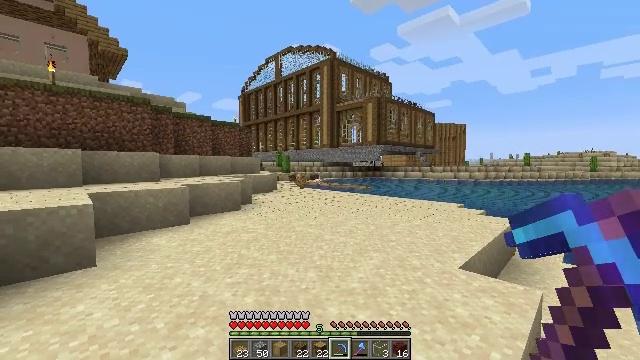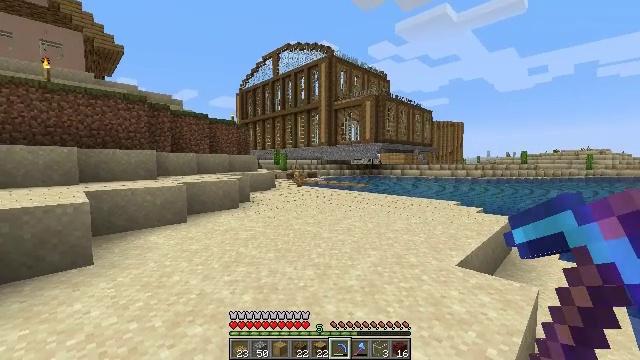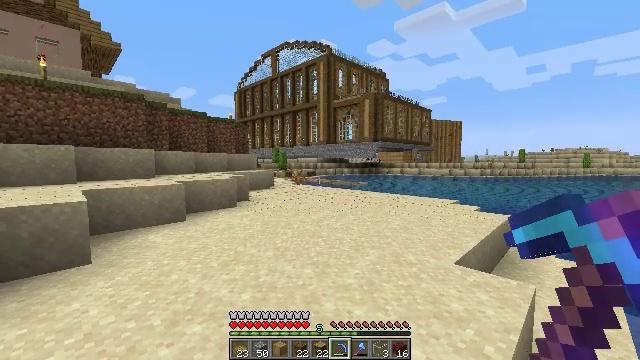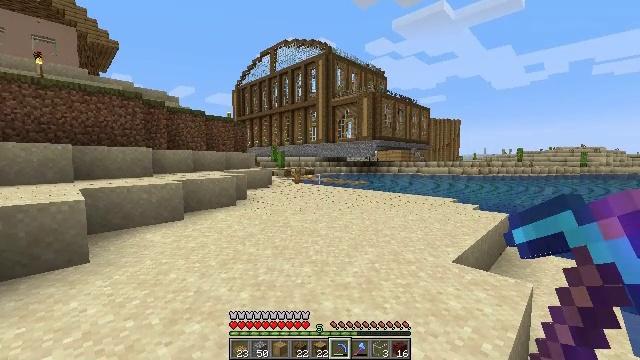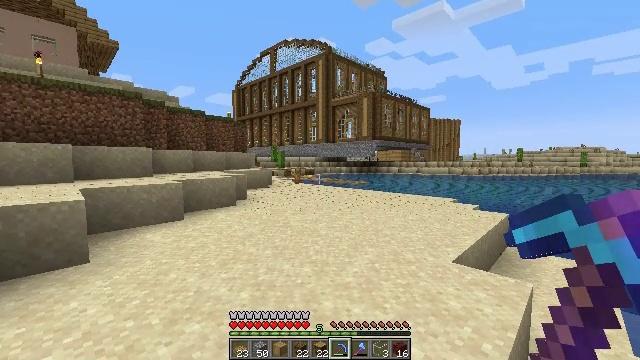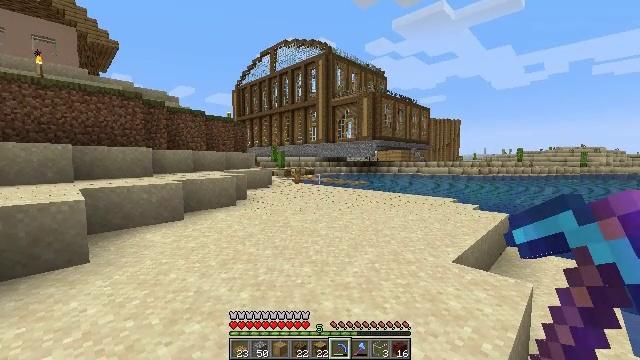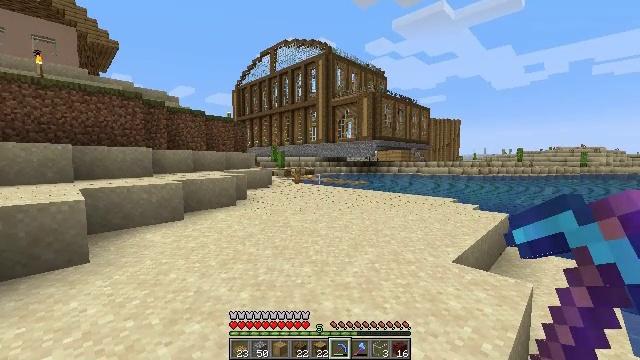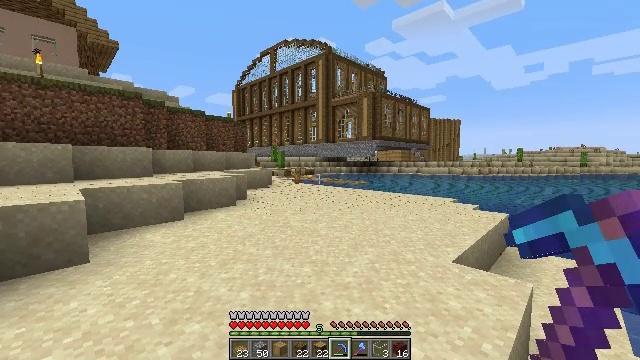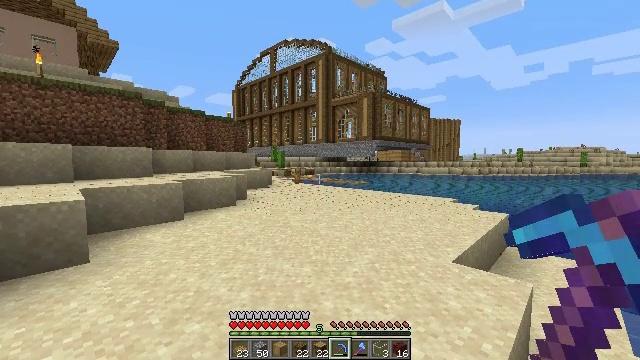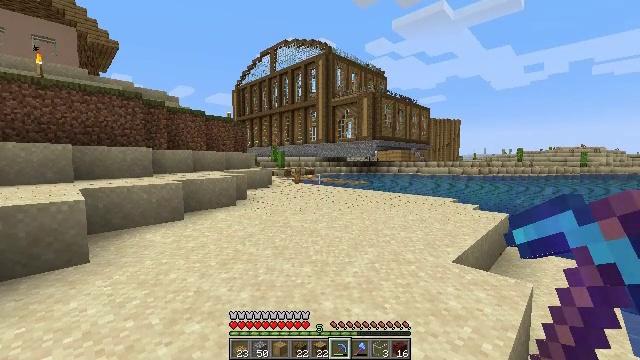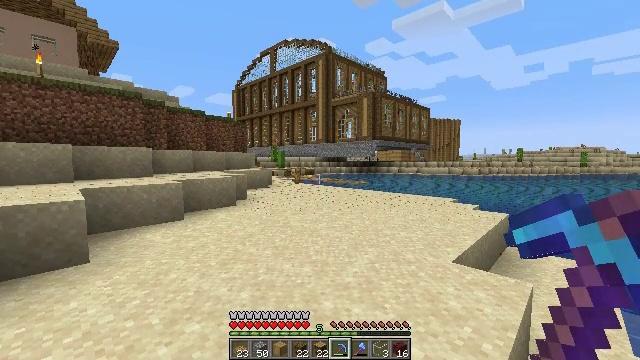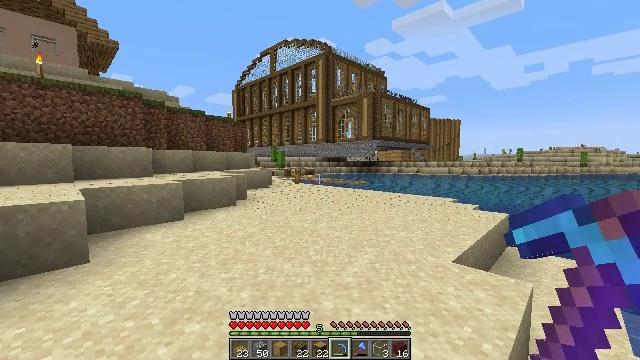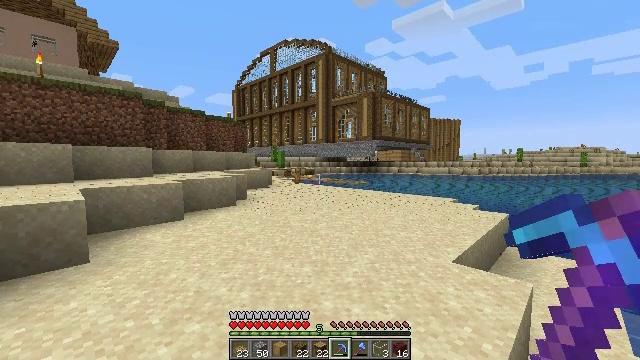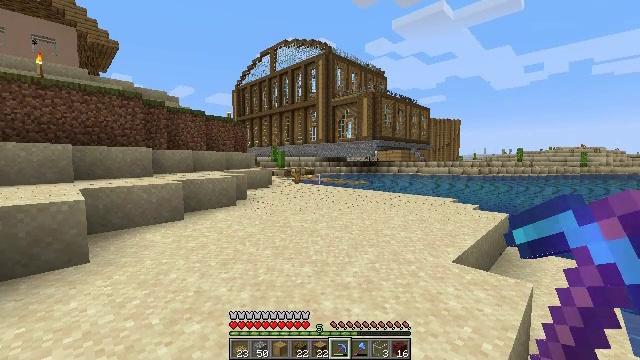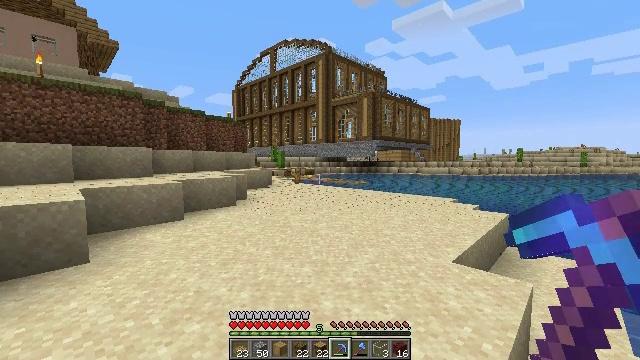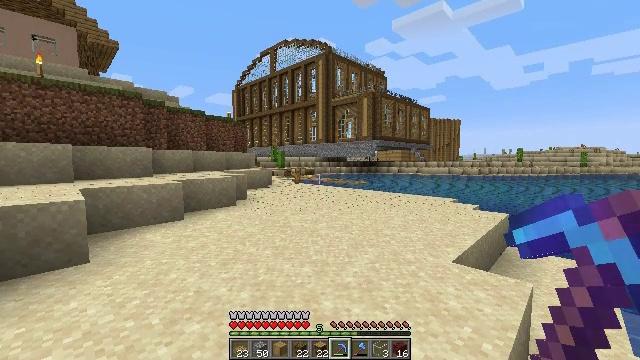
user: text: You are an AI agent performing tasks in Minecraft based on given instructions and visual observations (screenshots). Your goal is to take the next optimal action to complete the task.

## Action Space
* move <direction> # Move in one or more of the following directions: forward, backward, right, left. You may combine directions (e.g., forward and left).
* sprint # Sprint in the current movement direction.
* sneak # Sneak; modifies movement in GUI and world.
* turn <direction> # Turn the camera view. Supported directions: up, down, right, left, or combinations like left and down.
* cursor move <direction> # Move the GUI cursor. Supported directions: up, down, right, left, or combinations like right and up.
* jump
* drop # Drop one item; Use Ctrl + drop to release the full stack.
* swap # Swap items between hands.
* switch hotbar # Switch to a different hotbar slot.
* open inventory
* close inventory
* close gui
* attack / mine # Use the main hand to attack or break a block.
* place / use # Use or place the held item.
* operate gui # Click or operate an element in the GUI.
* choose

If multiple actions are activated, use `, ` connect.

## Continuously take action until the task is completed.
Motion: motion action
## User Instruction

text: Gather potatoes by left-clicking.
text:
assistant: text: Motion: no_op
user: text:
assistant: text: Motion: no_op
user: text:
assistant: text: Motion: no_op
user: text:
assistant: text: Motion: no_op
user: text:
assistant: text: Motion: no_op
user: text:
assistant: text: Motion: no_op
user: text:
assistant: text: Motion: no_op
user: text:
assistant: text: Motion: no_op
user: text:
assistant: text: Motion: no_op
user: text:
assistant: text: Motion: no_op
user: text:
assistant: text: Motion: no_op
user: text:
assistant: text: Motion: no_op
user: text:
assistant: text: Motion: no_op
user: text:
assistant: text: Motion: no_op
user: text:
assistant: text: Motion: no_op
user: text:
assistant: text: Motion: no_op
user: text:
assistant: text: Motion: no_op
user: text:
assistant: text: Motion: no_op
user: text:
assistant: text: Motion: no_op
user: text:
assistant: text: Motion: no_op
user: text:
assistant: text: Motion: no_op
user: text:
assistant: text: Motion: no_op
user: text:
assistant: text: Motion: no_op
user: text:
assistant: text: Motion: no_op
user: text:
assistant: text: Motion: no_op
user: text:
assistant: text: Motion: no_op
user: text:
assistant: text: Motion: no_op
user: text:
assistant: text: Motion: no_op
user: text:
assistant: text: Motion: no_op
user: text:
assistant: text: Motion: no_op